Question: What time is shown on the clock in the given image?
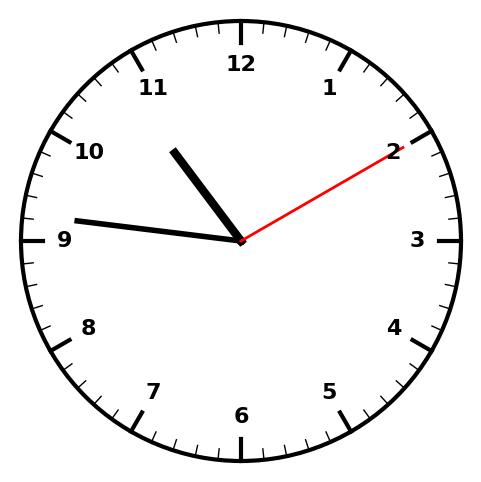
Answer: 10:46:10